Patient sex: M
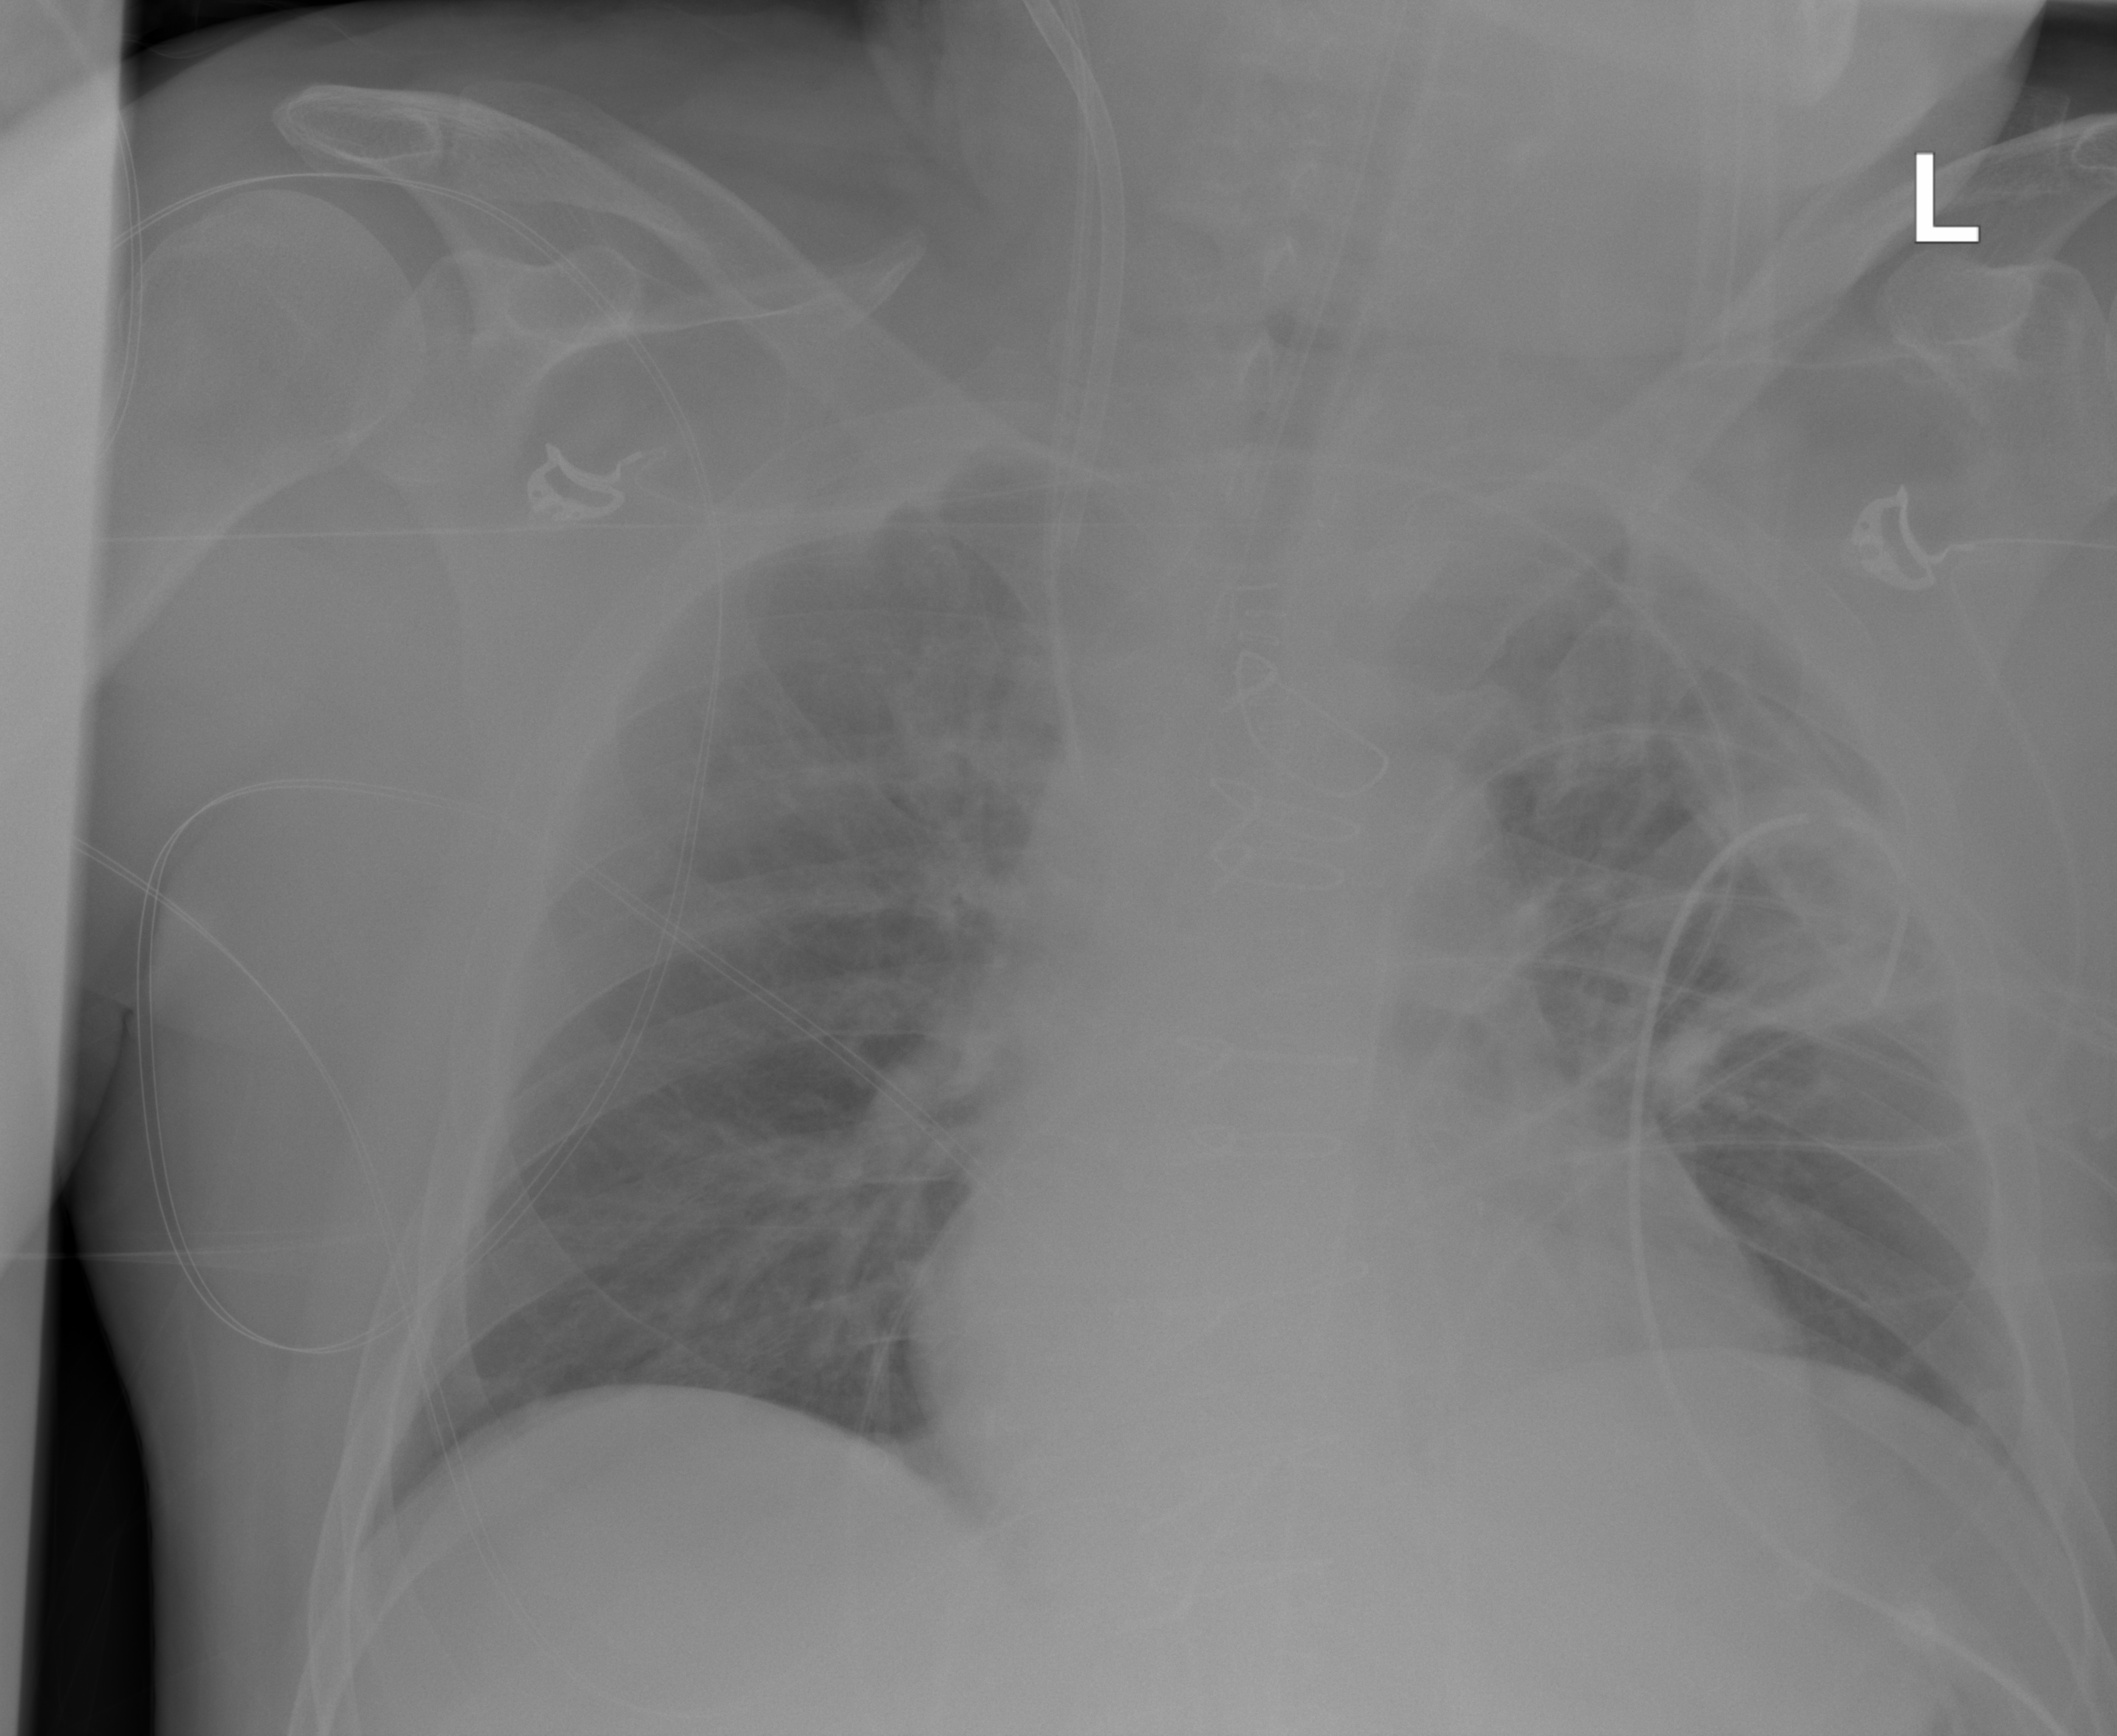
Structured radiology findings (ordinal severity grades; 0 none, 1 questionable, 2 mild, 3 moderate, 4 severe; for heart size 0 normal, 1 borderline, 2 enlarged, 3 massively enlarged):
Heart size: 0
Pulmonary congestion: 0
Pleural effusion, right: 0
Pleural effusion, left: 0
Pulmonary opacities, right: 0
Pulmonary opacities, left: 0
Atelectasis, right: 1
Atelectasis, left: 1